Question: I'm new to node.js and have found a simple tutorial to set up a simple node.js server. I'm trying to render a html page on the client side, I do get the file, which I can see in the console, but the browser shows an empty page? This is my server.js file:
'''
var http = require('http');
var url = require('url');
var fs = require('fs');
var server = http.createServer(function(request, response){
console.log('Connection');
var path = url.parse(request.url).pathname;
switch(path){
case'/':
response.writeHead(200, {'Content-Type': 'text/html'});
response.write('Hello World');
break;
case '/socket.html':
fs.readFile(__dirname + path, function(error, data){
if (error){
response.writeHead(404);
response.write("Oops, this doesn't exist! - 404");
}
else {
response.writeHead(200, {"Content-Type": "text/html"});
response.write(data, "utf8");
console.log('Connection working!');
}
});
break;
default:
response.writeHead(404);
response.write("Oops, this doesn't exist - 404");
break;
}
response.end();
});
server.listen(8001);
'''
Here is my simple html file socket.html
'''
<!DOCTYPE html>
<html>
<head></head>
<body>
<div>
<h1>This is the socket.html file</h1>
</div>
</body>
</html>
'''
And my response in the browser:

I double-checked that I use 'url' and 'fs' modules correct, which I think I do? Can anybody help?
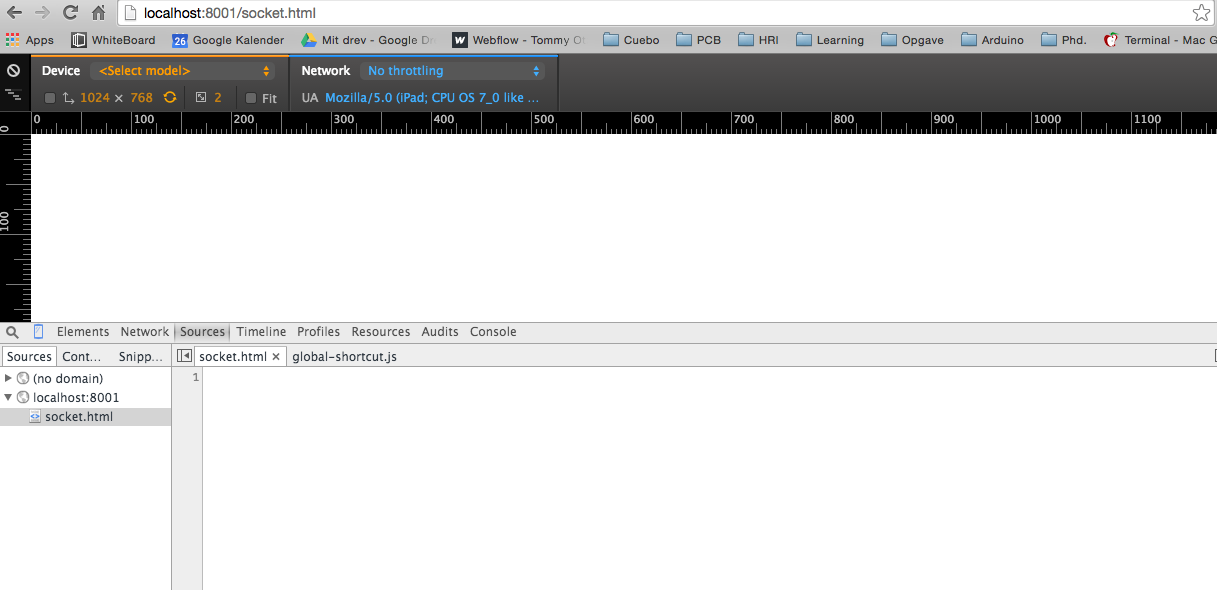
Answer: 'fs.readfile' is asynchronous and will return the file contents after you've called 'response.end()'.
Here is a quick fix. Hope it works.
I moved 'response.end()' into the 'fs.readFile' callback.
'''
var http = require('http');
var url = require('url');
var fs = require('fs');
var server = http.createServer(function(request, response){
console.log('Connection');
var path = url.parse(request.url).pathname;
switch(path){
case'/':
response.writeHead(200, {'Content-Type': 'text/html'});
response.write('Hello World');
response.end();
break;
case '/socket.html':
fs.readFile(__dirname + path, function(error, data){
if (error){
response.writeHead(404);
response.write("Oops, this doesn't exist! - 404");
}
else {
response.writeHead(200, {"Content-Type": "text/html"});
response.write(data, "utf8");
console.log('Connection working!');
}
response.end();
});
break;
default:
response.writeHead(404);
response.write("Oops, this doesn't exist - 404");
response.end();
break;
}
});
server.listen(8001);
'''